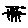
Label: tree